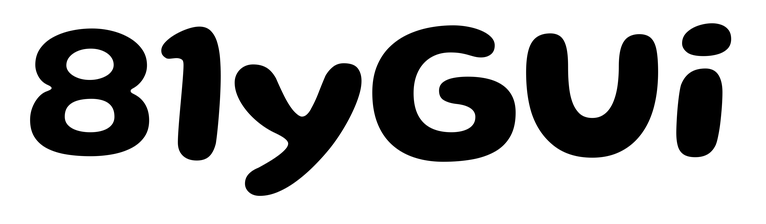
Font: Gluten_SemiBold